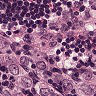
Metastatic tissue present: yes